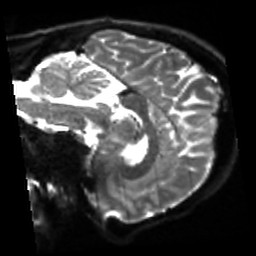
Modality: sbref
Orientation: sagittal
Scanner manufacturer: siemens
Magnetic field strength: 3 T
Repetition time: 4 s
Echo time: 0.0594 s